Question: When I try to add a MS ACCESS db to VS2013 and try to explore a table in it, Visual Studio crashes.
Check attached image, just right clicking on tables will crash the visual studio.
Just a specific .mdb file crashes VS, other newly created .mdb files open perfectly!

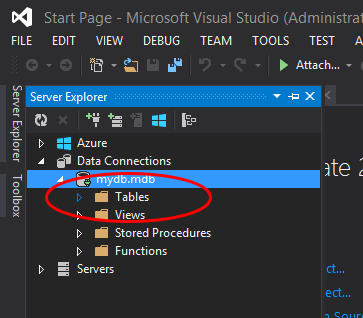
Answer: I deleted queries in .mdb, one by one, found one of them guilty.
It was just a simple joined query, nothing special, but by deleting it VS Server Explorer started exploring my database.